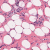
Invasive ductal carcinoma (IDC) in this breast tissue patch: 1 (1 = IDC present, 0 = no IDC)